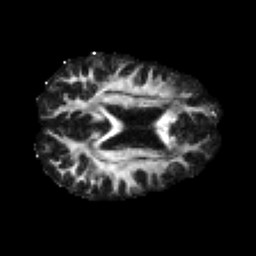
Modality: FA
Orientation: axial
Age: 25
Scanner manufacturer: philips
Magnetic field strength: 3 T
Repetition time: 8.6 s
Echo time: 0.127 s